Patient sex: M
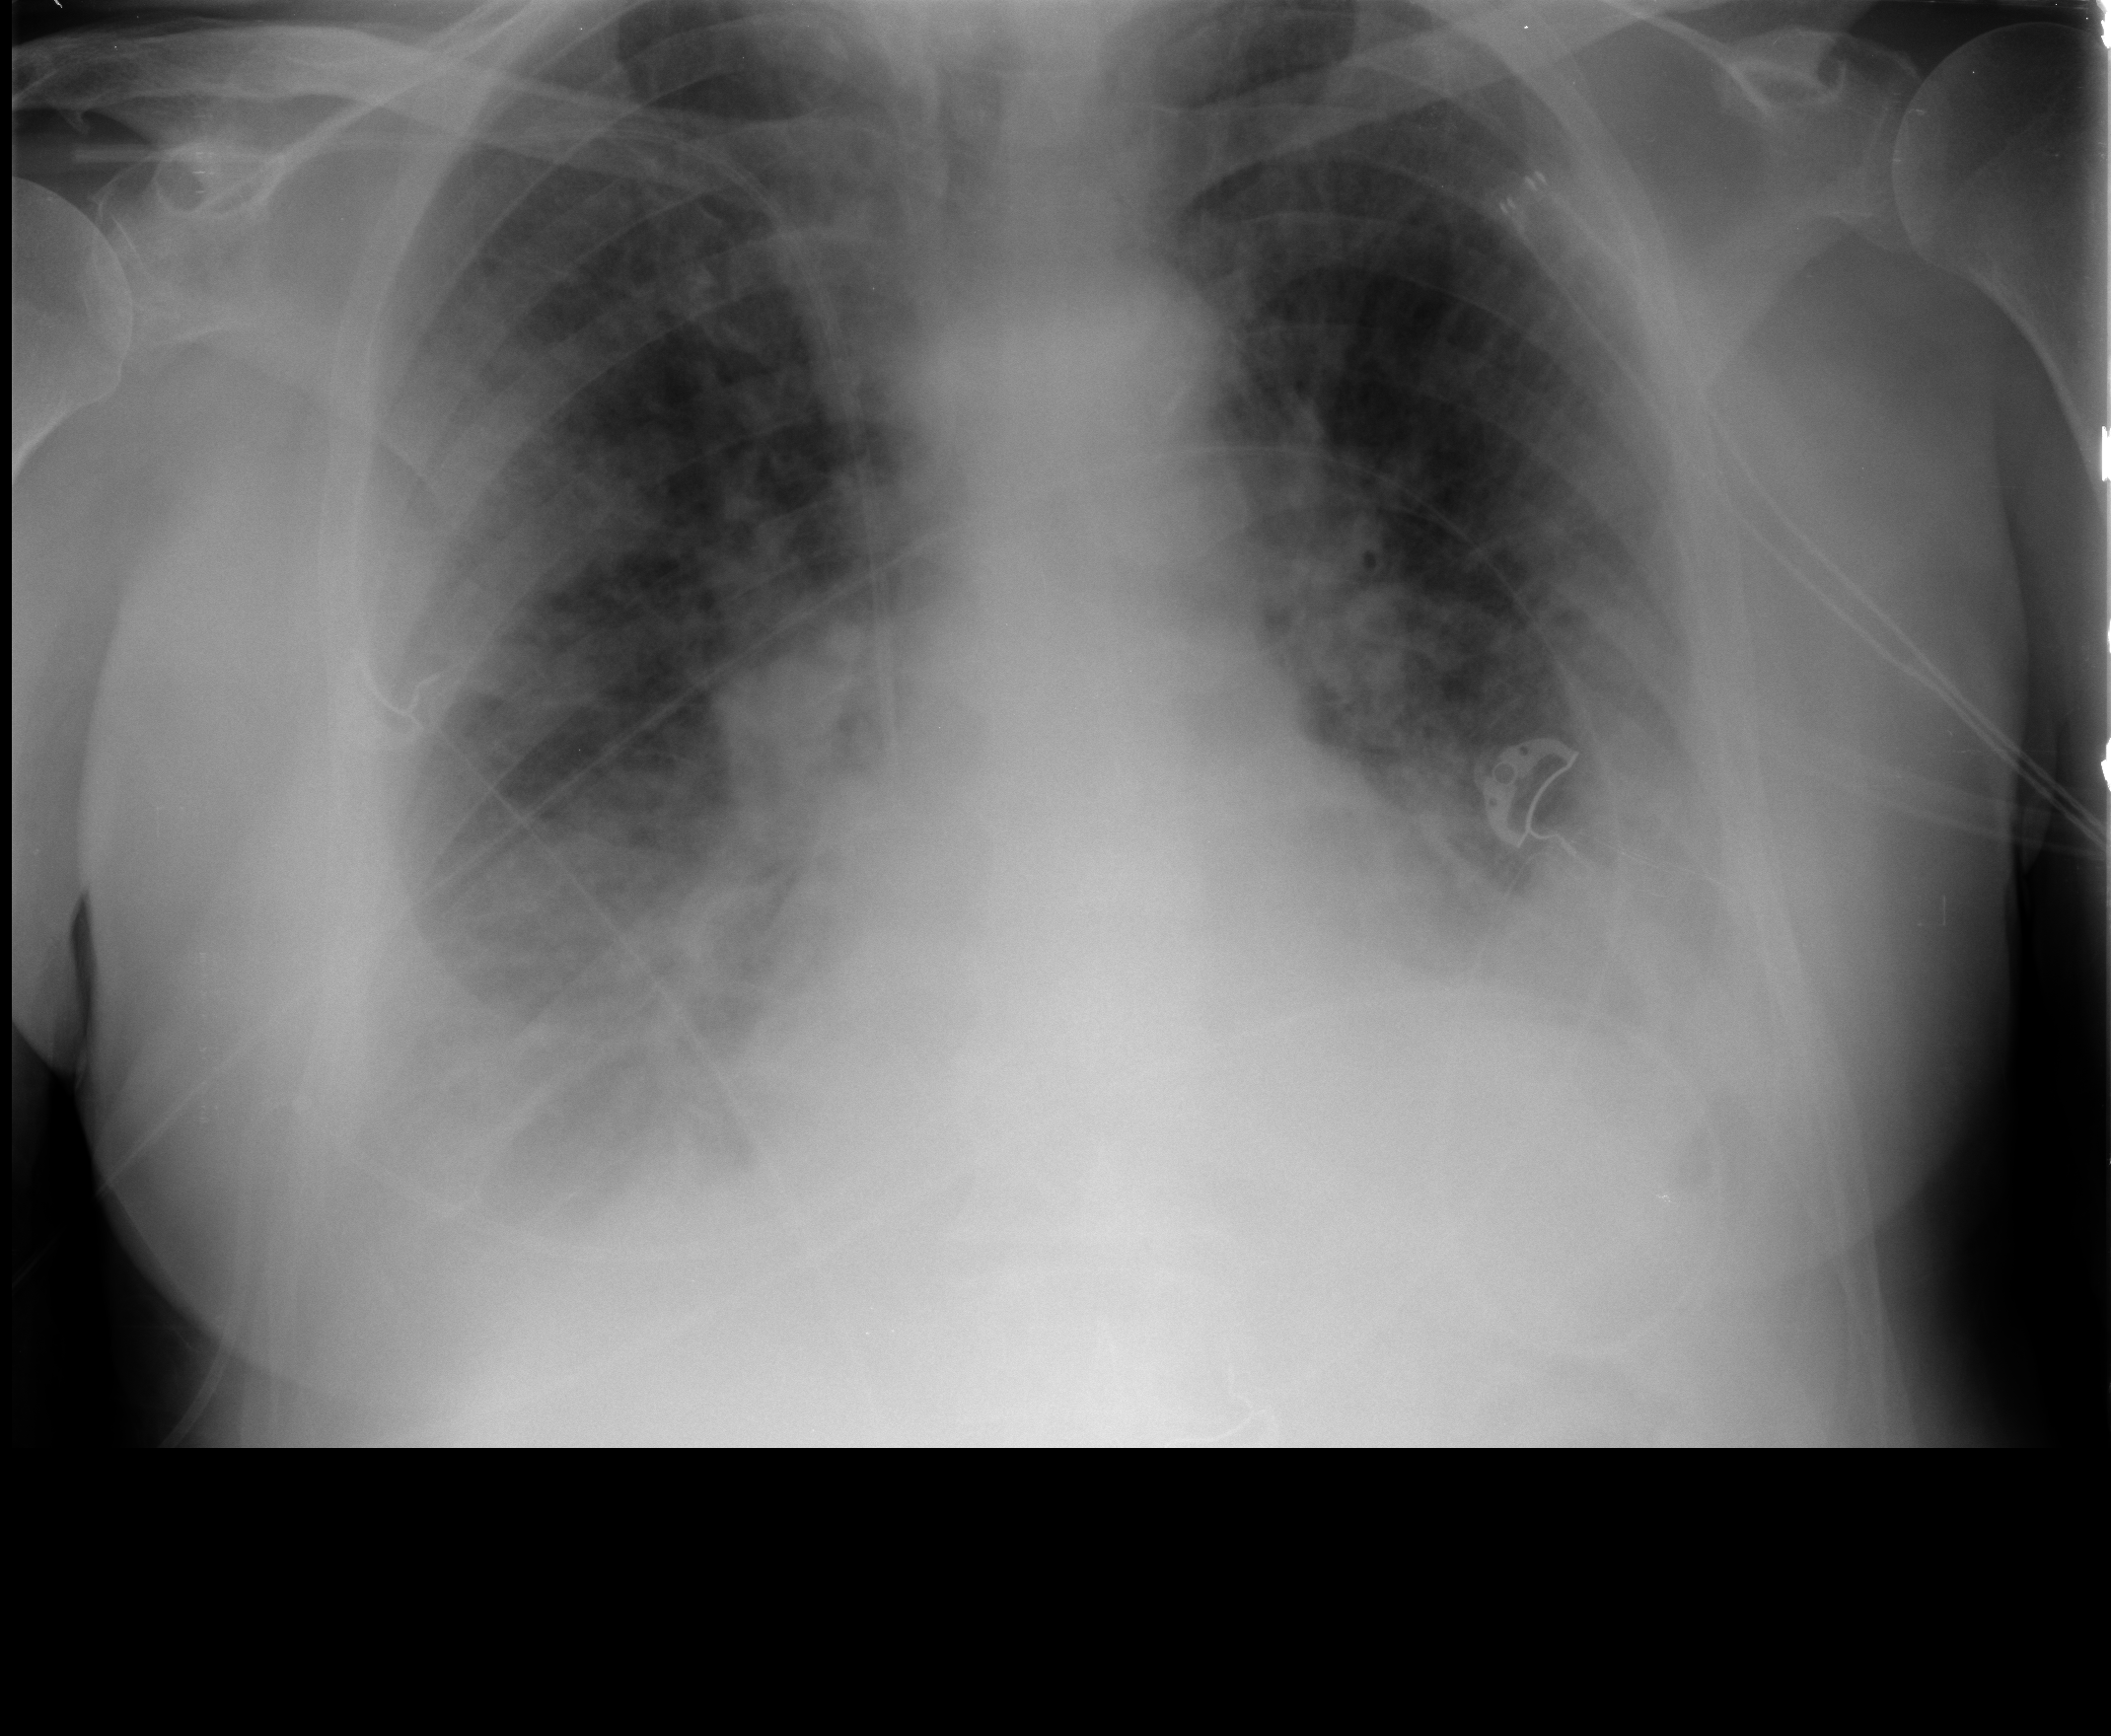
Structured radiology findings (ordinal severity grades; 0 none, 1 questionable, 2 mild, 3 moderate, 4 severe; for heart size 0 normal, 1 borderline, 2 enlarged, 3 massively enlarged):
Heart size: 0
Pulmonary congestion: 3
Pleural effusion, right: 2
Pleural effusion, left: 2
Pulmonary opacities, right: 2
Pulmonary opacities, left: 2
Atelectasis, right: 2
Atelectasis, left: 2